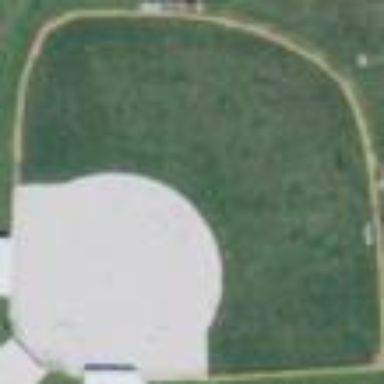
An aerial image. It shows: Baseball pitch for leisure and sports activities.